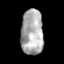
Tissue: skin
Cell type: Epithelial cells
Senescence score: 0.2599
Nuclear area (px): 983
Mean DAPI intensity: 174.213